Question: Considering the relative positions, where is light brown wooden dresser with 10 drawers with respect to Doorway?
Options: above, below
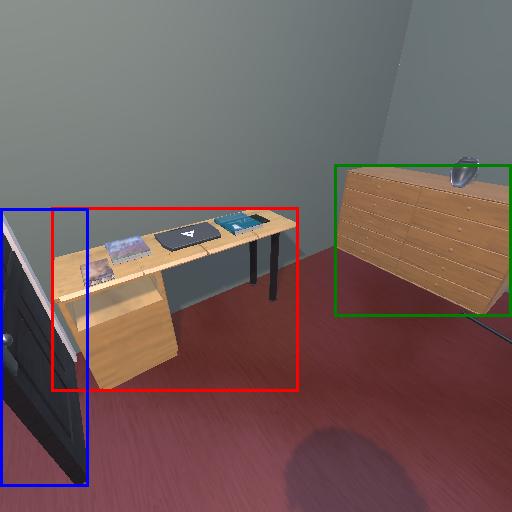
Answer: above